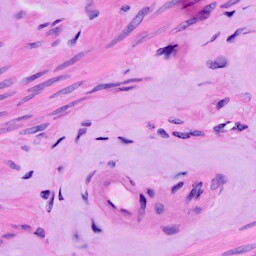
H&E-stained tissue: Ovarian